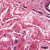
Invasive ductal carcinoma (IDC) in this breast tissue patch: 0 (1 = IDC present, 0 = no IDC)